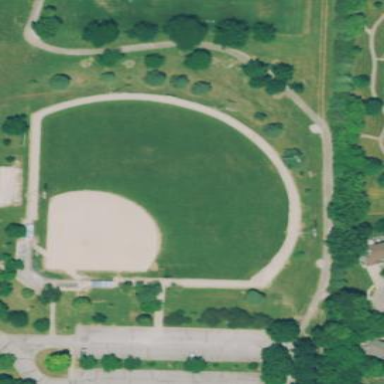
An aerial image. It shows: Baseball pitch for leisure land activities.